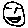
Label: smiley face